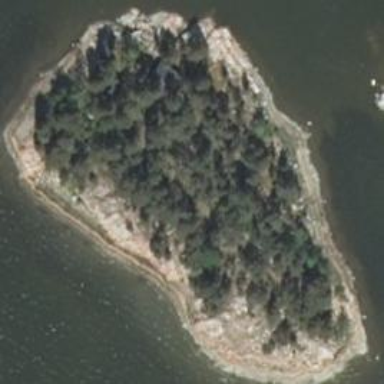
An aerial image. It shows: Islet located along the natural coastline.